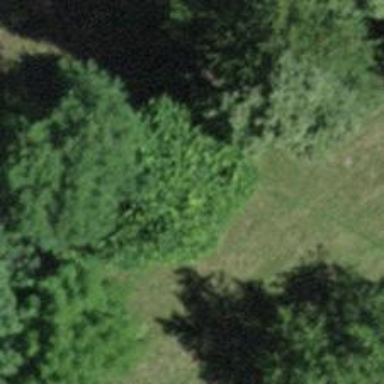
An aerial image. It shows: Picnic table located in leisure land area.